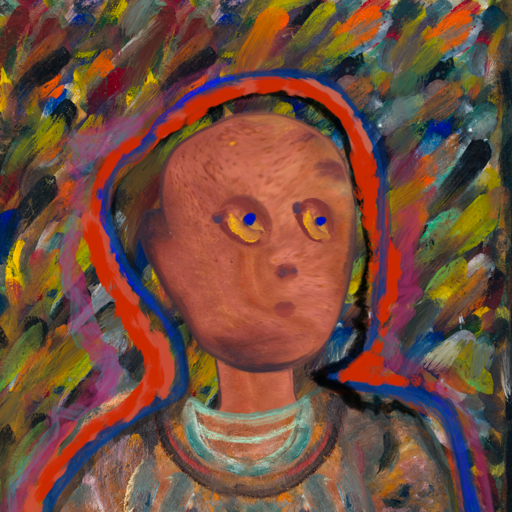
Background: An_Impression, Head And Neck Side: Mother_And_Son_Mother, Face Side: Mother_And_Son_Son, Bust: Boggyland, Hair Side: Experience, Head Accessory: Blank, Second Necklace: Blank, Necklace: Blank, Baby: Blank